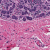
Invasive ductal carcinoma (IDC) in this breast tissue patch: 0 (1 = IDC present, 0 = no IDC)